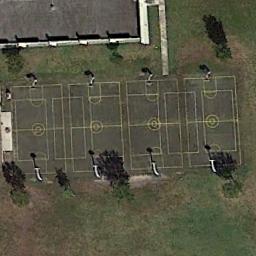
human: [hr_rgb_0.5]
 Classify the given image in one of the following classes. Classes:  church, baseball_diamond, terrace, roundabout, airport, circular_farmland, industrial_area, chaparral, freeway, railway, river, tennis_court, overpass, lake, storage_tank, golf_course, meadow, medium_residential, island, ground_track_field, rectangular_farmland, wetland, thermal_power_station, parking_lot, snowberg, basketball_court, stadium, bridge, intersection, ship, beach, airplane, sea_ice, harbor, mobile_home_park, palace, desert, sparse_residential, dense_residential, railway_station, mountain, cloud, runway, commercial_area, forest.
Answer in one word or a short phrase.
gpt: basketball_court